Question: Using the OpenType feature with 'font-feature-settings: "onum"' is not working in Chrome. It works in all other major browsers, such as Safari for Mac and iOS, and Firefox.
How can one activate in a web font that will also work in Chrome?
---

---
Here is an example:
'''
@font-face {
font-family: "Garamond Premier Pro Display";
font-weight: 700;
font-style: normal;
font-feature-settings: "onum"; /* Activate oldstyle figures */
src: url("https://use.typekit.net/af/6abdec/00000000000000003b9ade3b/27/l?primer=7cdcb44be4a7db8877ffa5c0007b8dd865b3bbc383831fe2ea177f62257a9191&fvd=n7&v=3") format("woff2")
}
html, body { height: 100% }
body {
display: grid;
place-items: center
}
h1 { font: 700 calc(9rem / 2)/1 "Garamond Premier Pro Display" }
'''
'''
<h1>1776</h1>
'''
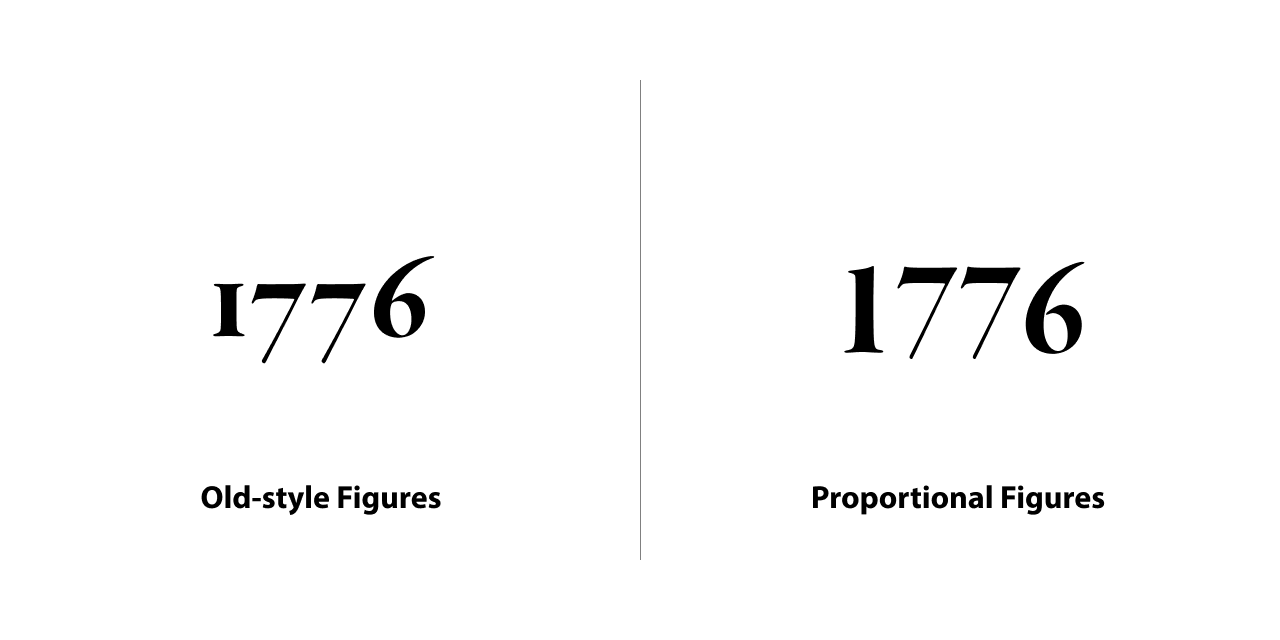
Answer: I'm posting the Q&A for anyone who is struggling with this. After a lot of trial and error, I figured how to do it.
'''
font-variant-numeric: oldstyle-nums
'''
'''
@font-face {
font-family: "Garamond Premier Pro Display";
font-weight: 700;
font-style: normal;
font-feature-settings: "onum"; /* Activate oldstyle figures */
src: url("https://use.typekit.net/af/6abdec/00000000000000003b9ade3b/27/l?primer=7cdcb44be4a7db8877ffa5c0007b8dd865b3bbc383831fe2ea177f62257a9191&fvd=n7&v=3") format("woff2")
}
html, body { height: 100% }
body {
display: grid;
place-items: center
}
h1 {
font: 700 4.5rem/1 "Garamond Premier Pro Display";
font-variant-numeric: oldstyle-nums /* Activate oldstyle figures in Chrome */
}
'''
'''
<h1>1776</h1>
'''